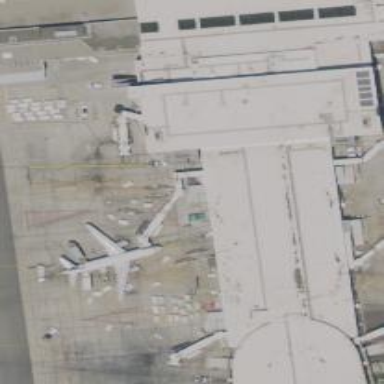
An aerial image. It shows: Airport gate.